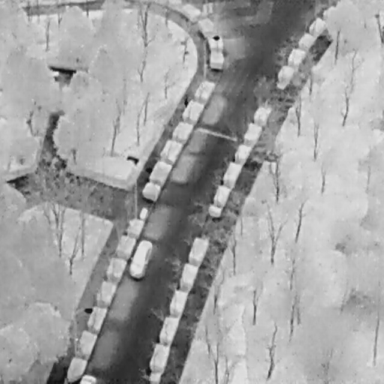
There are three objects shown in the infrared image, including a Person, and two Cars.